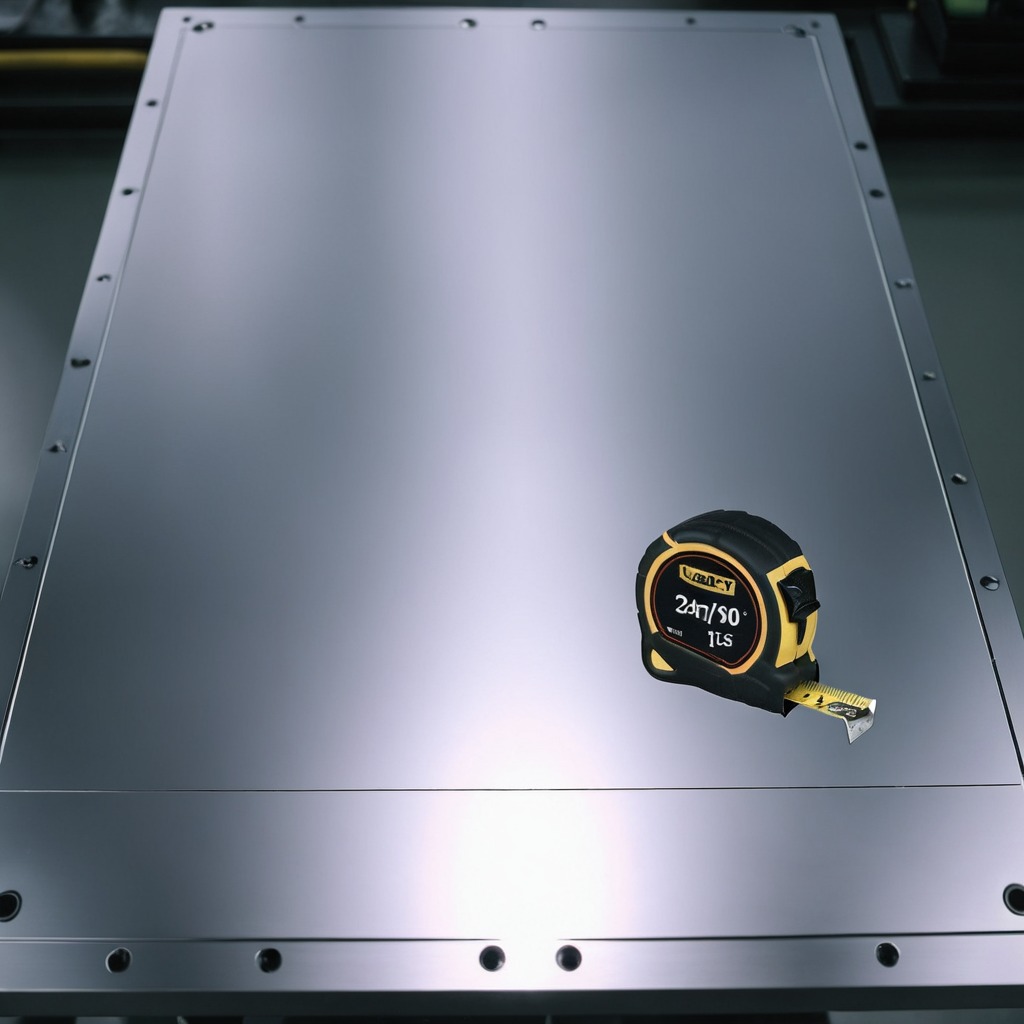
A measuring tape lies on a metal table in a machine shop under fluorescent lights.